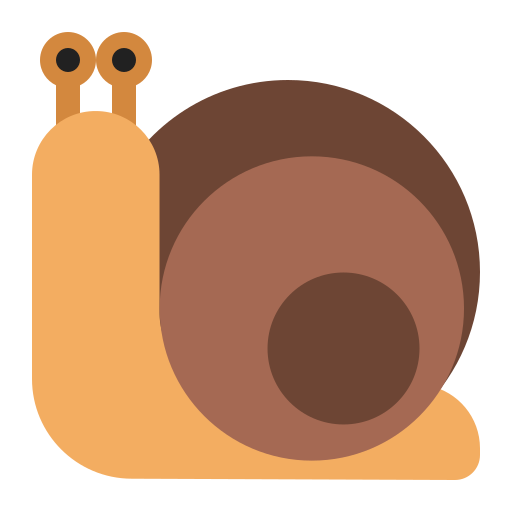
snail flat